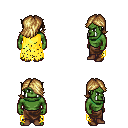
a pixel art fantasy rpg character, male body template, orc, green skin, yellow tattered cape, robe skirt, blonde swoop hairstyle, brown shoes, four views (front, back, left, right), 2x2 character sprite sheet, small pixel art, hard edges, no anti-aliasing